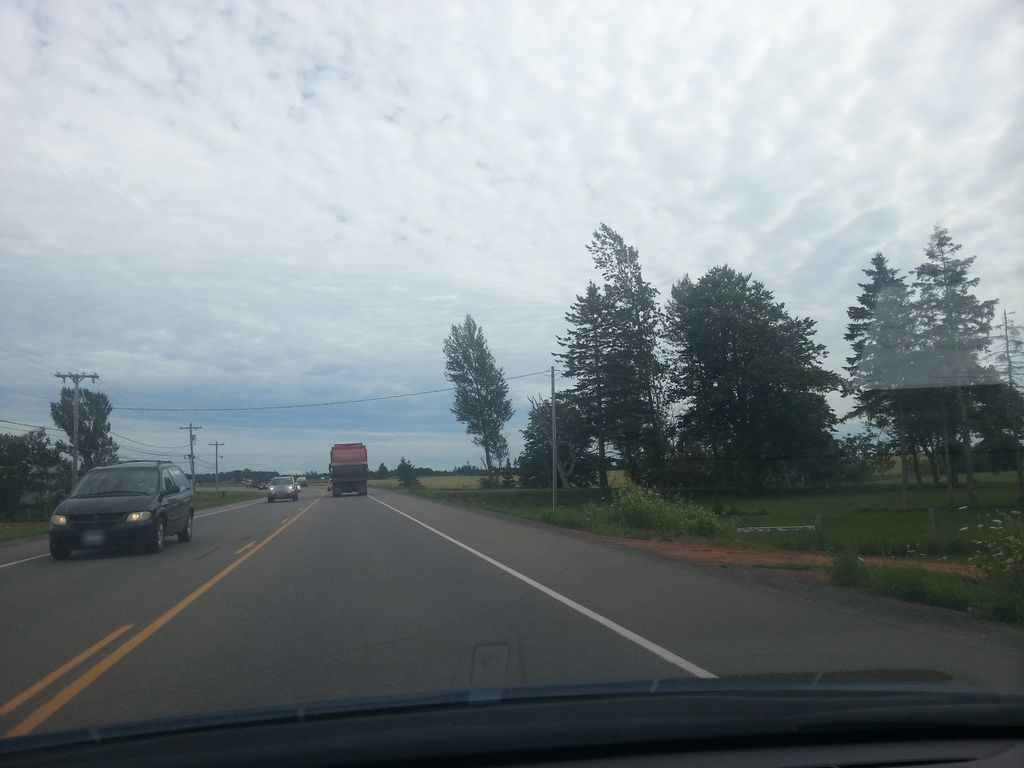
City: charlottetown